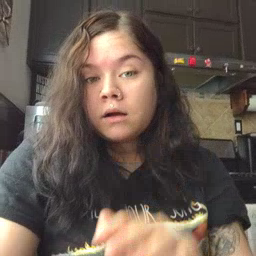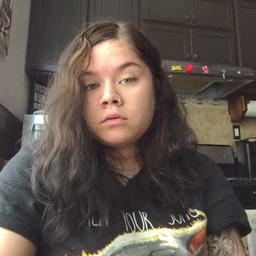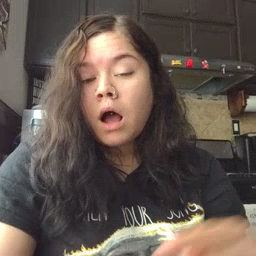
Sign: bye